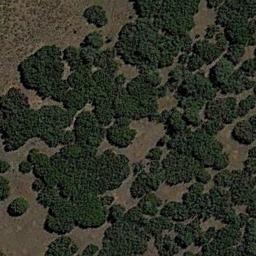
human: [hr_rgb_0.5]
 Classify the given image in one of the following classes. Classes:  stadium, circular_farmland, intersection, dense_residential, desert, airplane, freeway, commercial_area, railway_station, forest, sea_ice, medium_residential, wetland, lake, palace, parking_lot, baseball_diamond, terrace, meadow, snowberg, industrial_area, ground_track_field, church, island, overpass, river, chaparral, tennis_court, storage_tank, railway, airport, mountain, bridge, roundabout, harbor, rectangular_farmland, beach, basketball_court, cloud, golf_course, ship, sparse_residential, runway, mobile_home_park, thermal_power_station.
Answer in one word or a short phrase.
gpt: chaparral